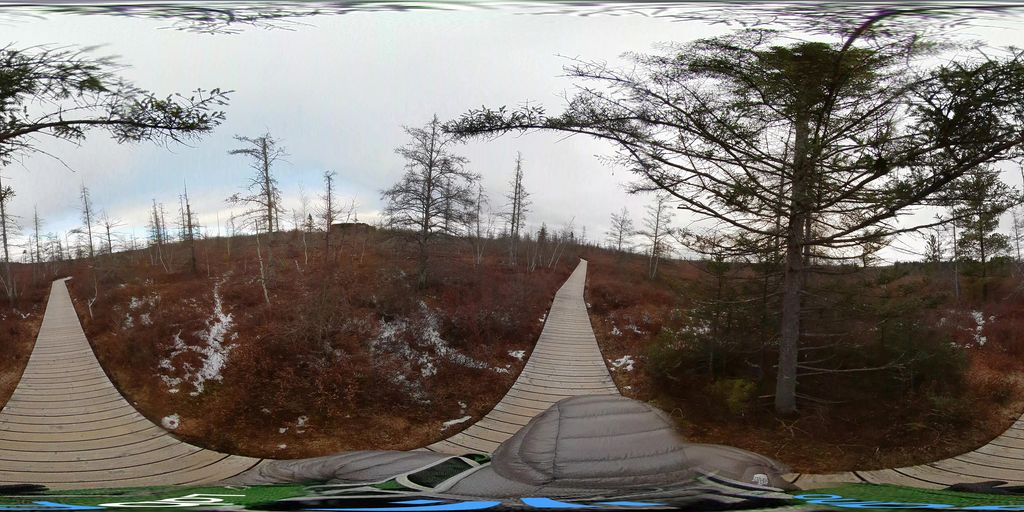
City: ottawa-gatineau